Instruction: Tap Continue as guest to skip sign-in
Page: checkout
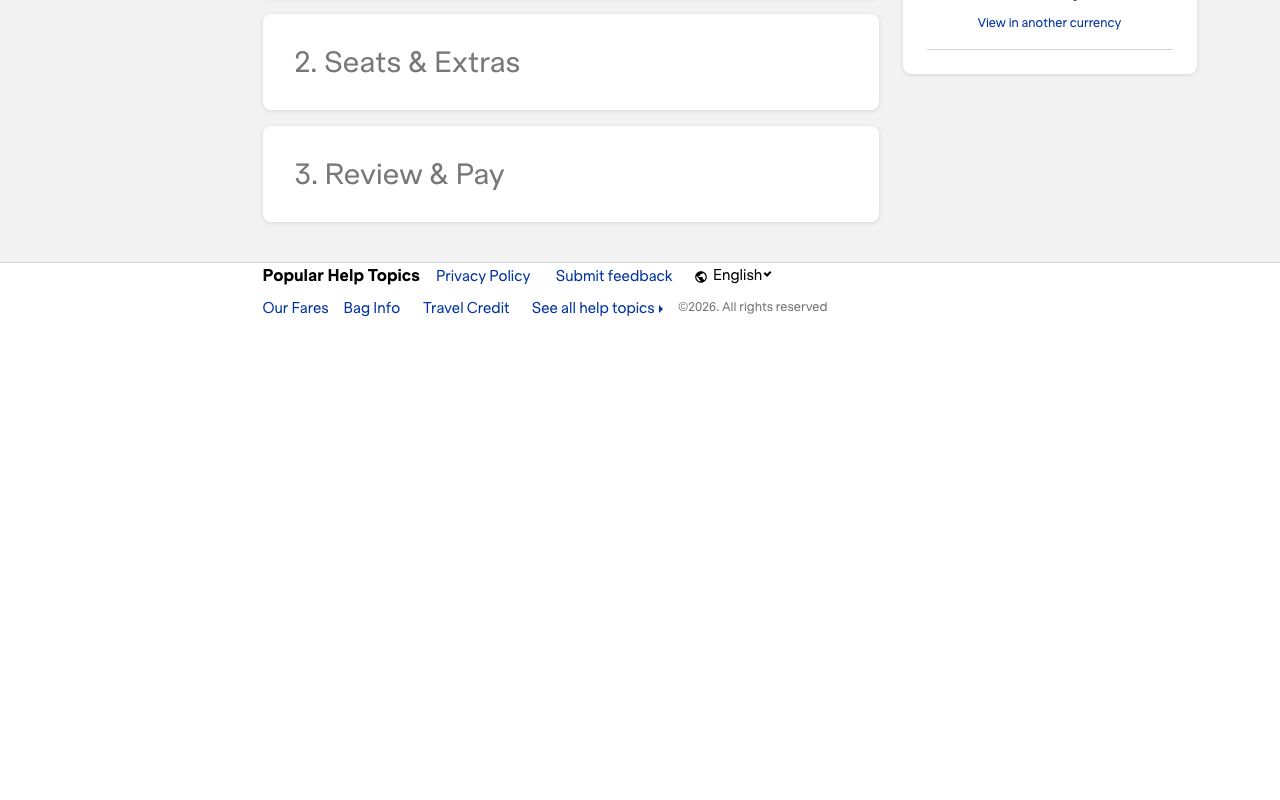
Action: click